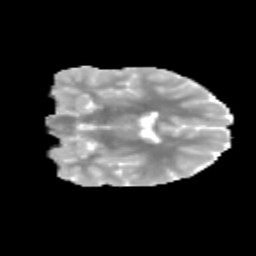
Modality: MD
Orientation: coronal
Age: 12
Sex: female
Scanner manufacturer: siemens
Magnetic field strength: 3 T
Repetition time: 3.8 s
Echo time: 0.07 s